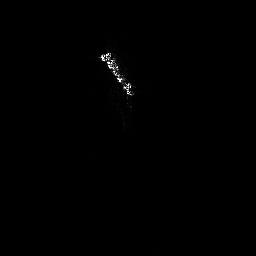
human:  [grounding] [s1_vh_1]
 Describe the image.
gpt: In the satellite image, there is  <ref>1 large ship </ref> <box>[[37, 17, 53, 40, 0]]</box> located at top.